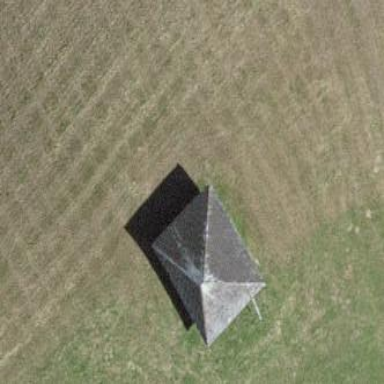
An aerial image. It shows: Rural barn.